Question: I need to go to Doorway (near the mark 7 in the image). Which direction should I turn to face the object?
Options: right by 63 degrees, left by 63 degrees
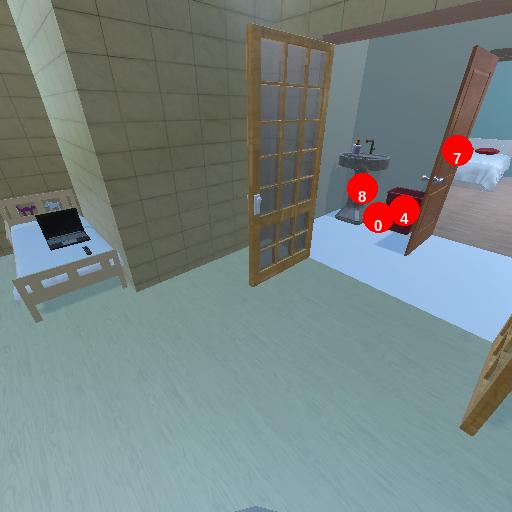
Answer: right by 63 degrees